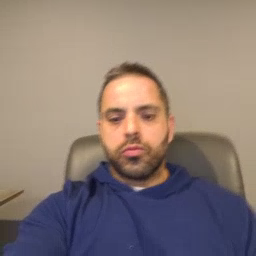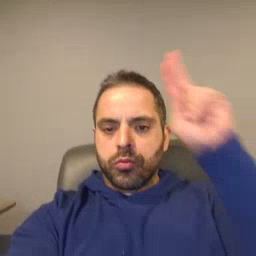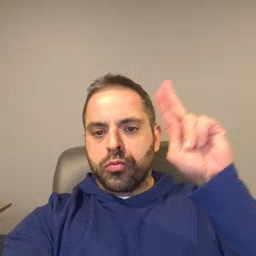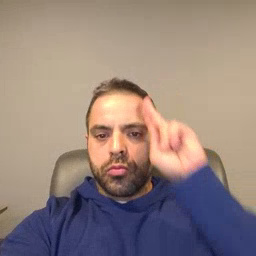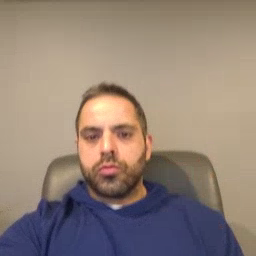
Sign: uncle